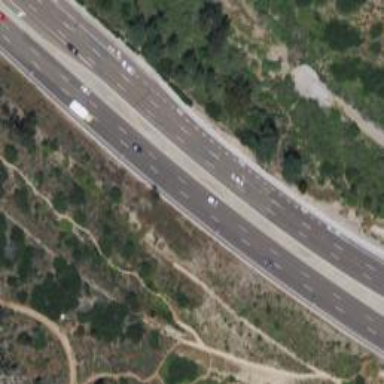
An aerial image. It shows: Primary highway with separate asphalt sidewalks.